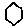
Label: hexagon